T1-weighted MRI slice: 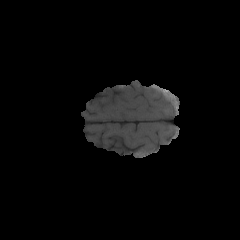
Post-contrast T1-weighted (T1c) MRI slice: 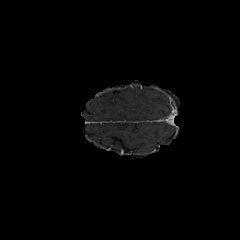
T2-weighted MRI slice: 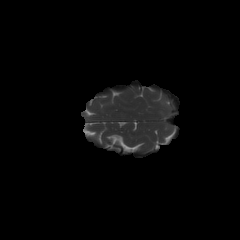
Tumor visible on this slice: no